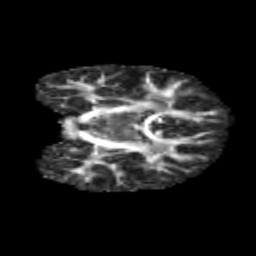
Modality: FA
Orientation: coronal
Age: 9
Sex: male
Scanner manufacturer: siemens
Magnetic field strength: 3 T
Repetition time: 3.8 s
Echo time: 0.07 s